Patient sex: F
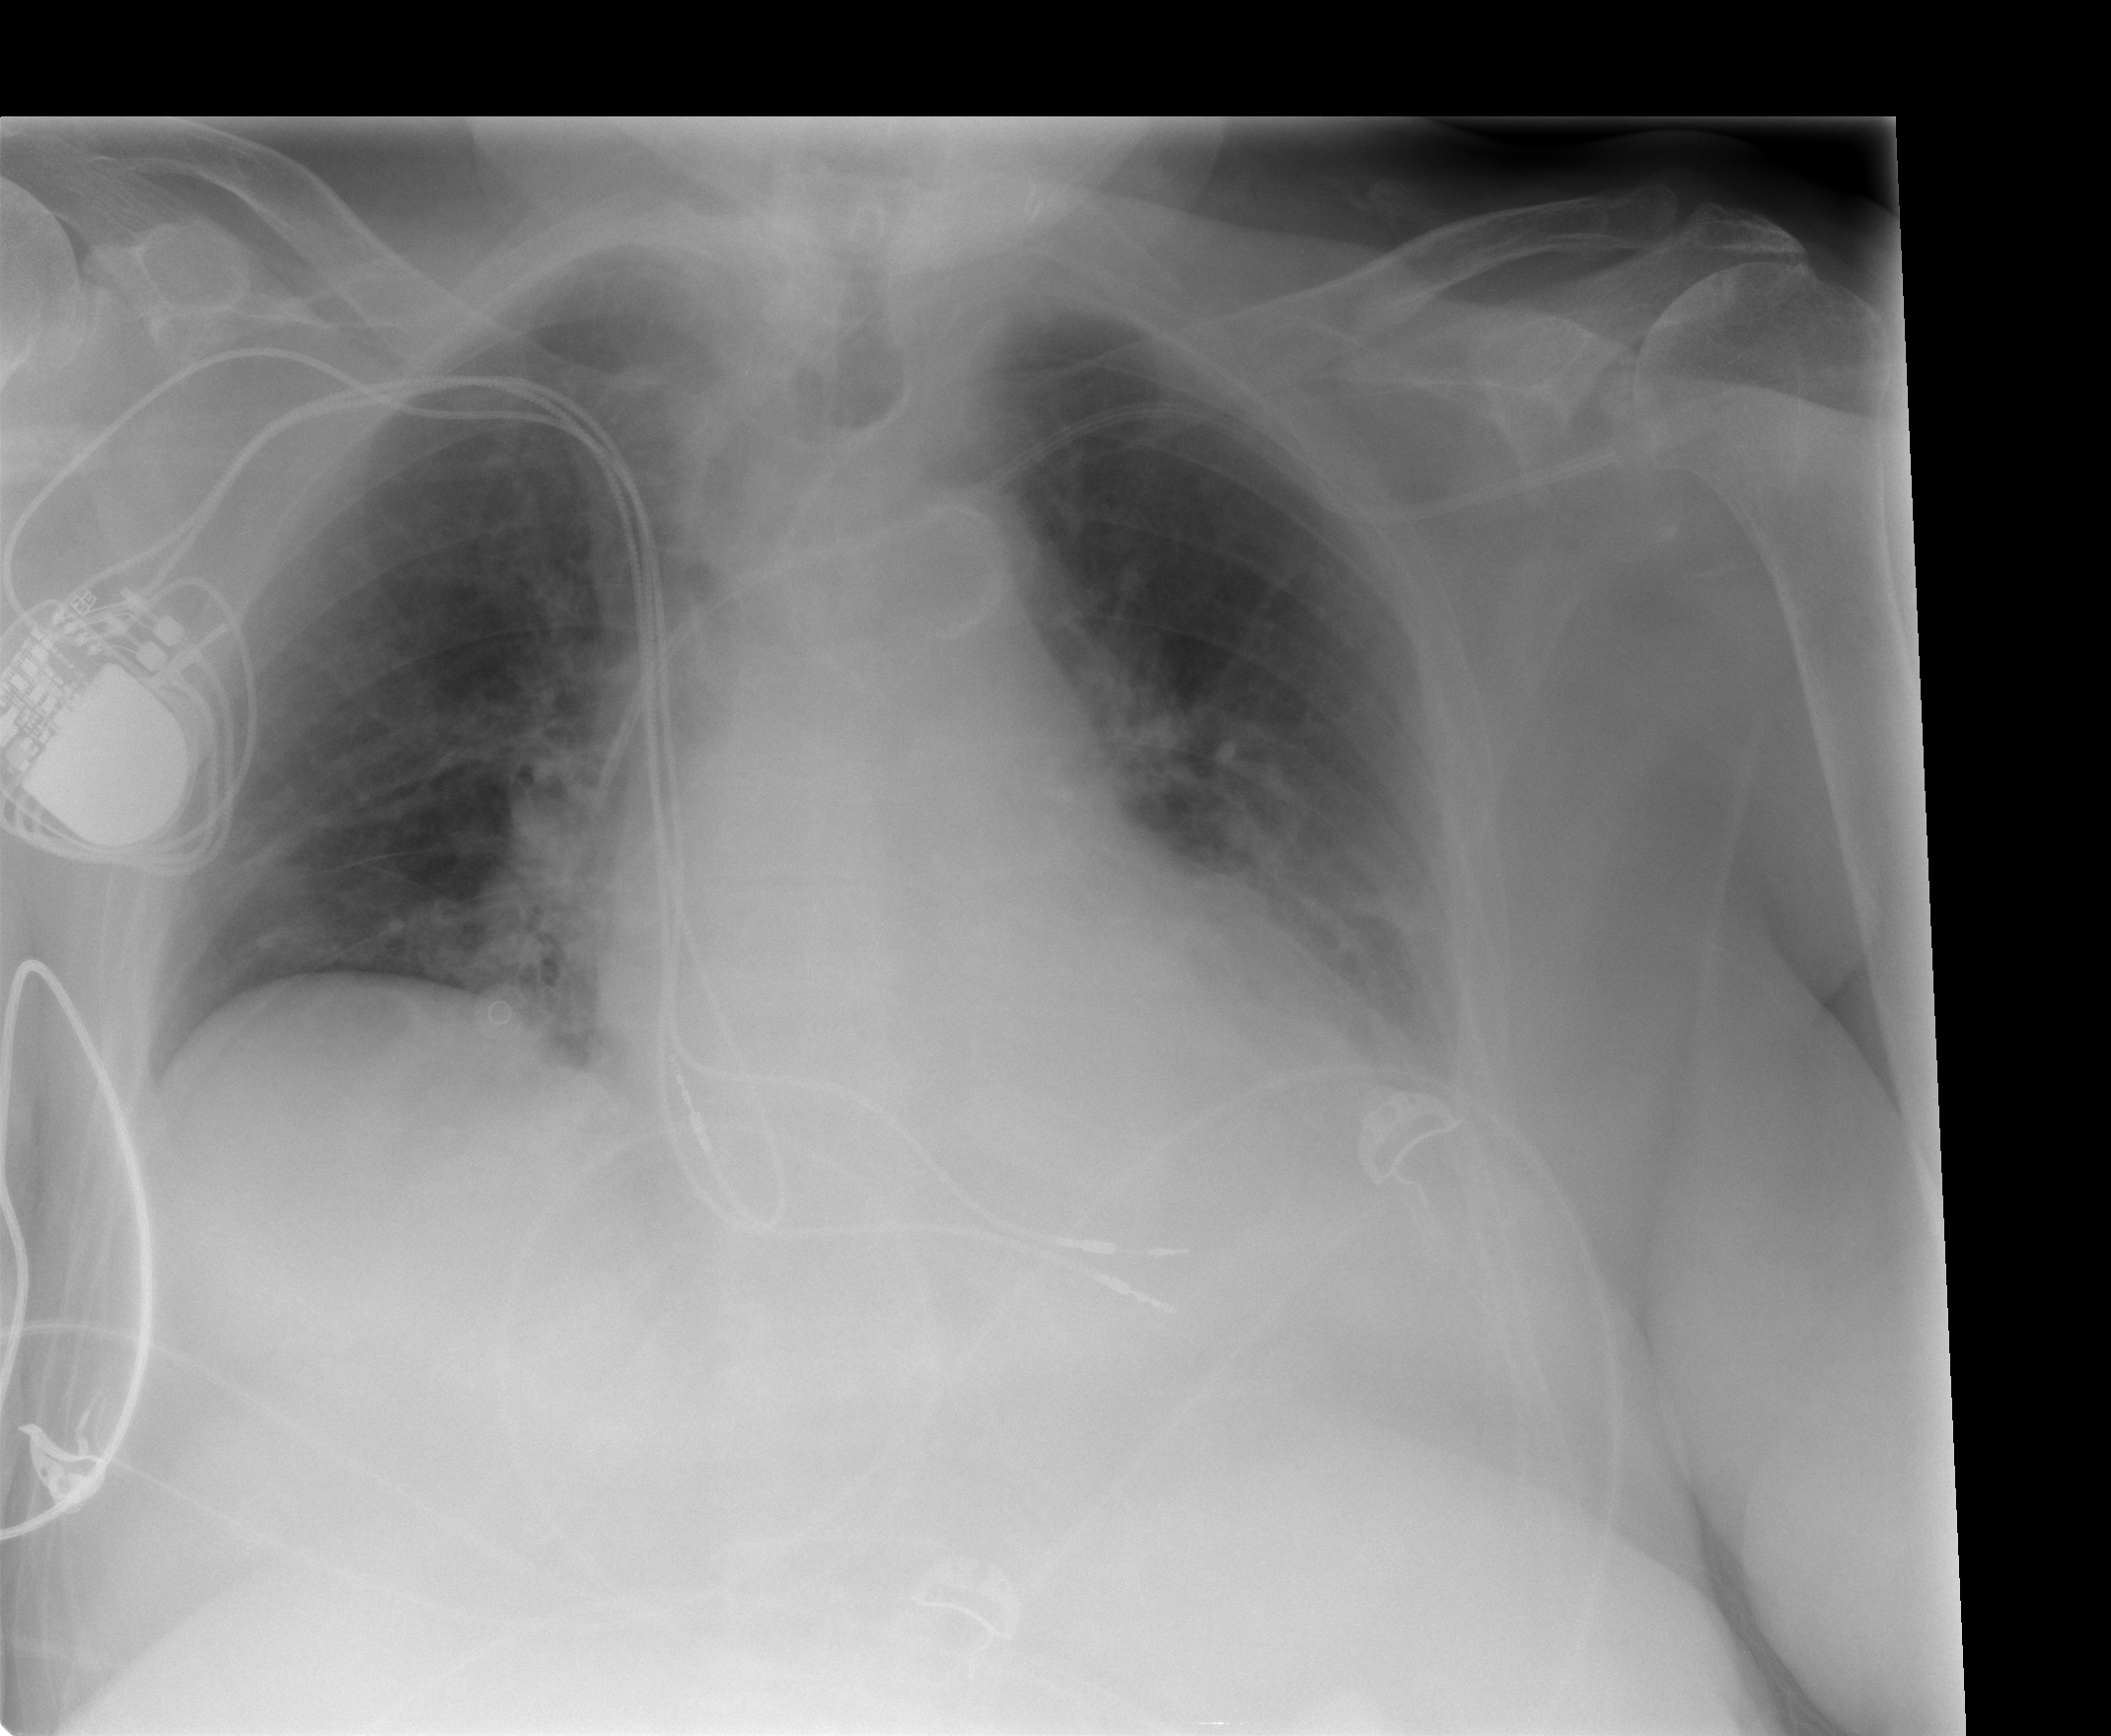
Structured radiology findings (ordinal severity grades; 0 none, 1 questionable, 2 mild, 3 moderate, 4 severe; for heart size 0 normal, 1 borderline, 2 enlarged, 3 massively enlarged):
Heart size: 2
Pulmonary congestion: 2
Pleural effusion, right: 0
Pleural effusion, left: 2
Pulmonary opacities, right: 0
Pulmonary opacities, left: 0
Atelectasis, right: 0
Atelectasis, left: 2